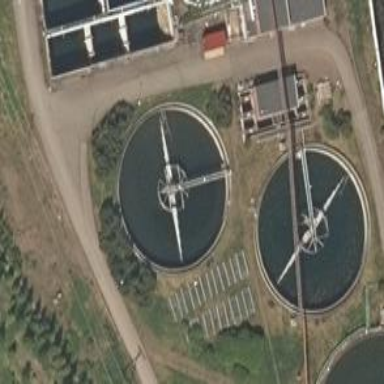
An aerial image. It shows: Image of wastewater.